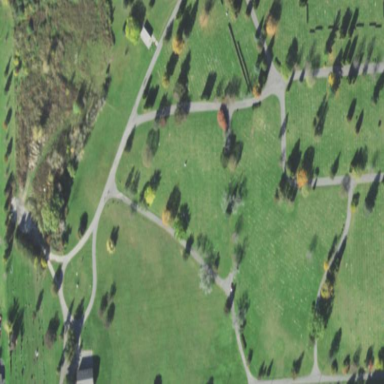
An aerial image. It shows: Cemetery.